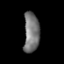
Tissue: prostate
Cell type: T cells
Senescence score: 0.6895
Nuclear area (px): 614
Mean DAPI intensity: 117.169